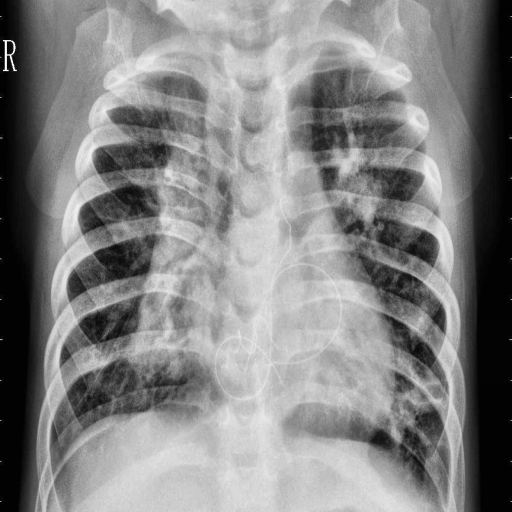
Finding: PNEUMONIA